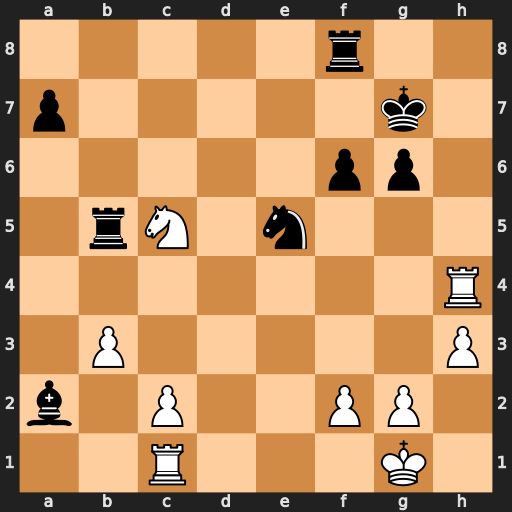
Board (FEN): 5r2/p5k1/5pp1/1rN1n3/7R/1P5P/b1P2PP1/2R3K1
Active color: w
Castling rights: -
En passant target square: -
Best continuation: Ne6+ Kf7 Nxf8